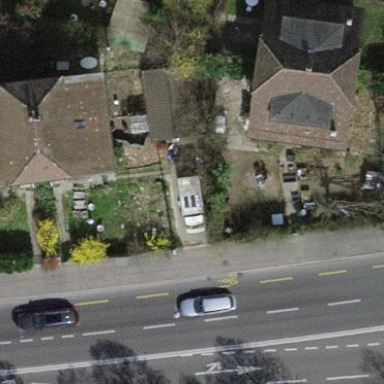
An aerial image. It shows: Garden enclosed by fence.